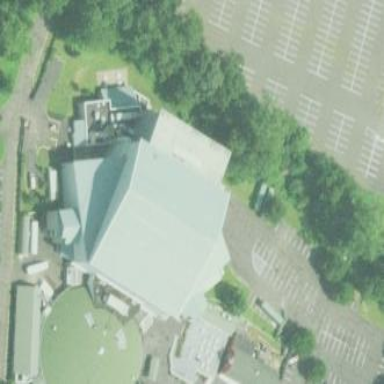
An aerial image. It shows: Theater building.